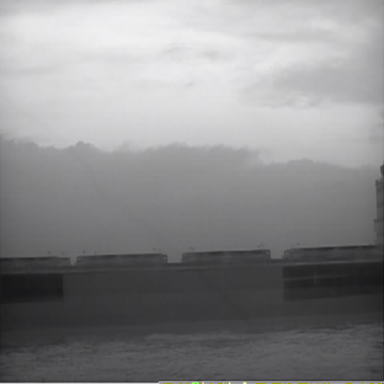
There is a liner in the infrared image.